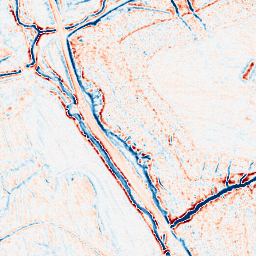
Category: edge_preserving
Decomposition family: bilateral
Decomposition parameters: d: 9
sigma_color: 50
sigma_space: 25
Upsampling method: sinc_blackman
Upsampling parameters: scale: 8
kernel_size: 16
Upsampling scale: 8